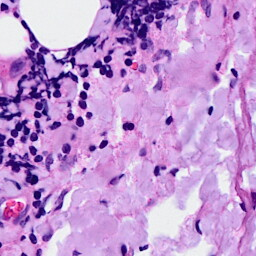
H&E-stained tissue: Breast